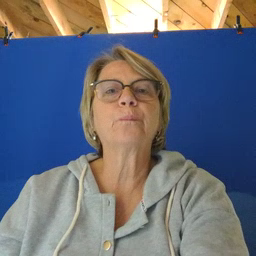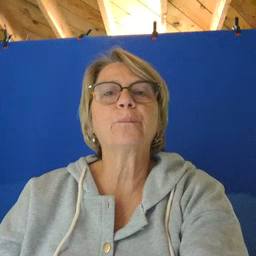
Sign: thankyou